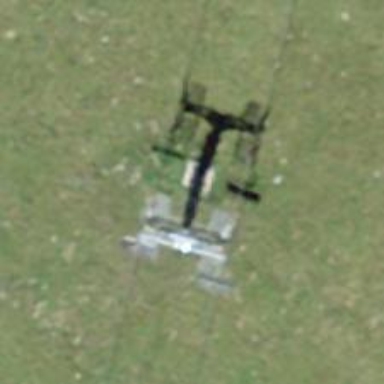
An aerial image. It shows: Pylon used for aerialway.